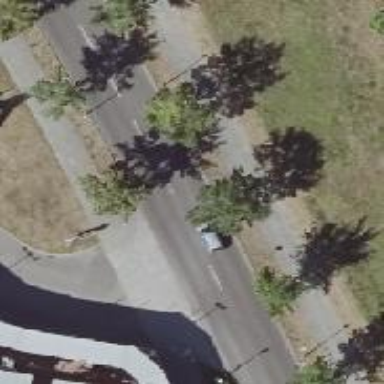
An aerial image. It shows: Avenue lined with deciduous broadleaved trees.